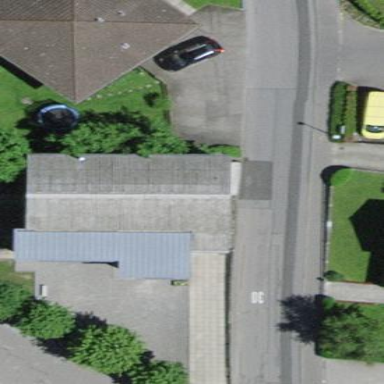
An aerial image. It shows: Kindergarten located within school building.